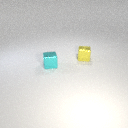
small cyan metal cube in front of small yellow metal cube